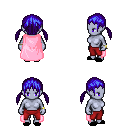
a pixel art fantasy rpg character, female body template, dark elf, purple skin, pink cape, red pants, blue twin-tailed hairstyle, bracelets, black slippers, four views (front, back, left, right), 2x2 character sprite sheet, small pixel art, hard edges, no anti-aliasing